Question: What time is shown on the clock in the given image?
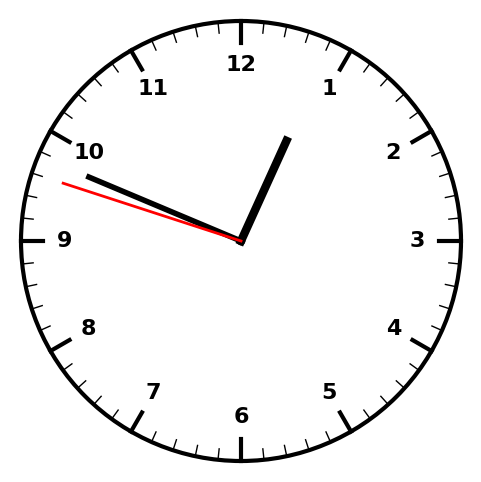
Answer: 12:48:48